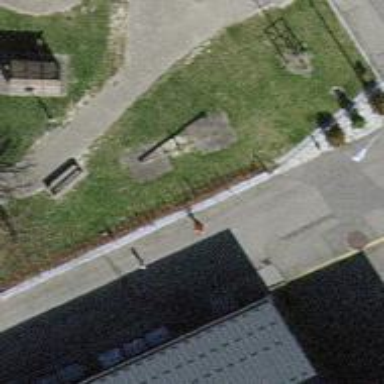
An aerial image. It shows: Seesaw in the playground.